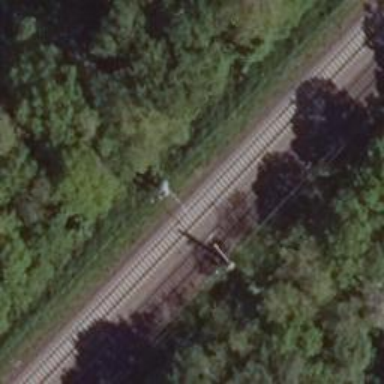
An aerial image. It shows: Milestone along the railway track with catenary mast.